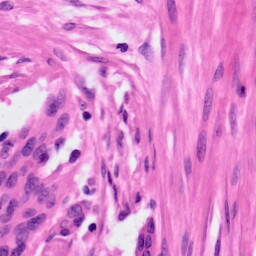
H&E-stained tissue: Ovarian